Field crop: maize
Growth stage: 2
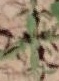
Species: atriplex